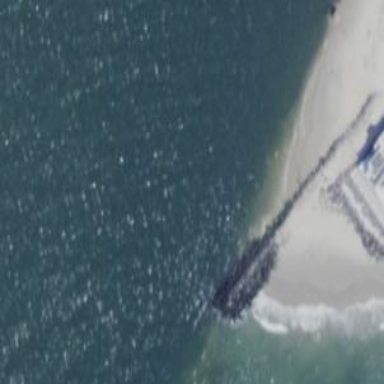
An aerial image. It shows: Breakwater structure.